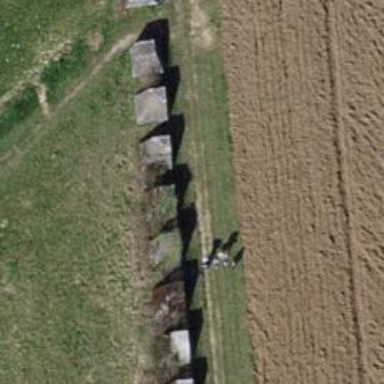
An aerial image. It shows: Block barrier.